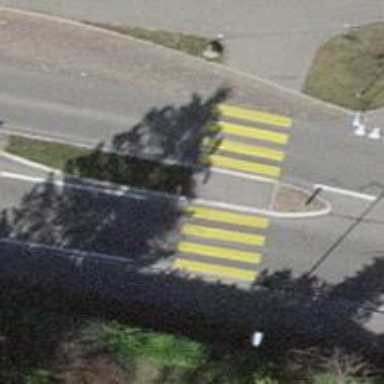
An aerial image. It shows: Marked zebra crossing with island. The crossing is uncontrolled.